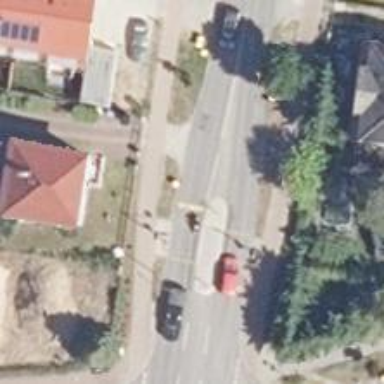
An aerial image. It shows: Road crossing with traffic signals and central island.